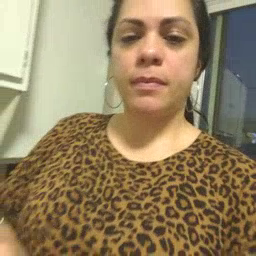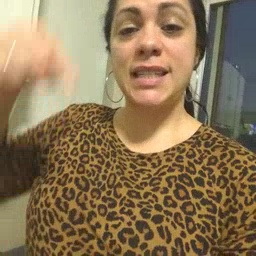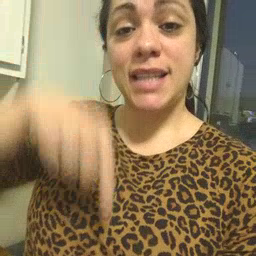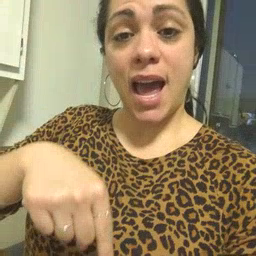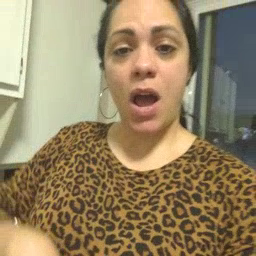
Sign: down